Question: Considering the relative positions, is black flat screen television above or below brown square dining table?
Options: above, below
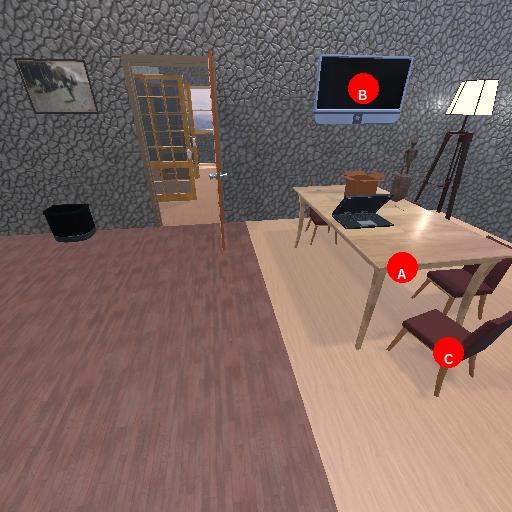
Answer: above